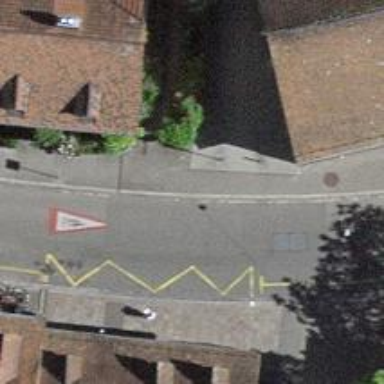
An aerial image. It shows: Bollard barrier.